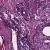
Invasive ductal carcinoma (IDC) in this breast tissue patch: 0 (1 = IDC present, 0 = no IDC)